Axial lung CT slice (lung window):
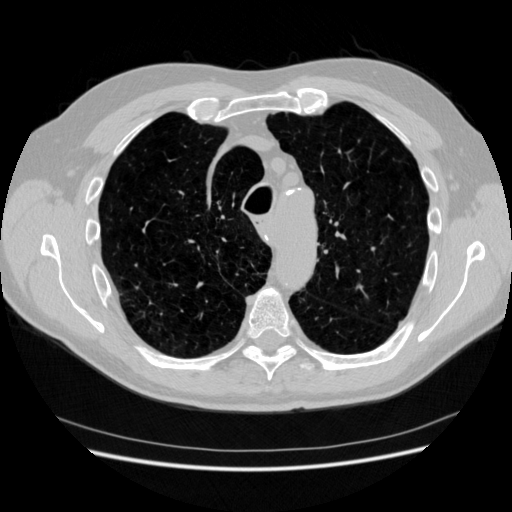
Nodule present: no